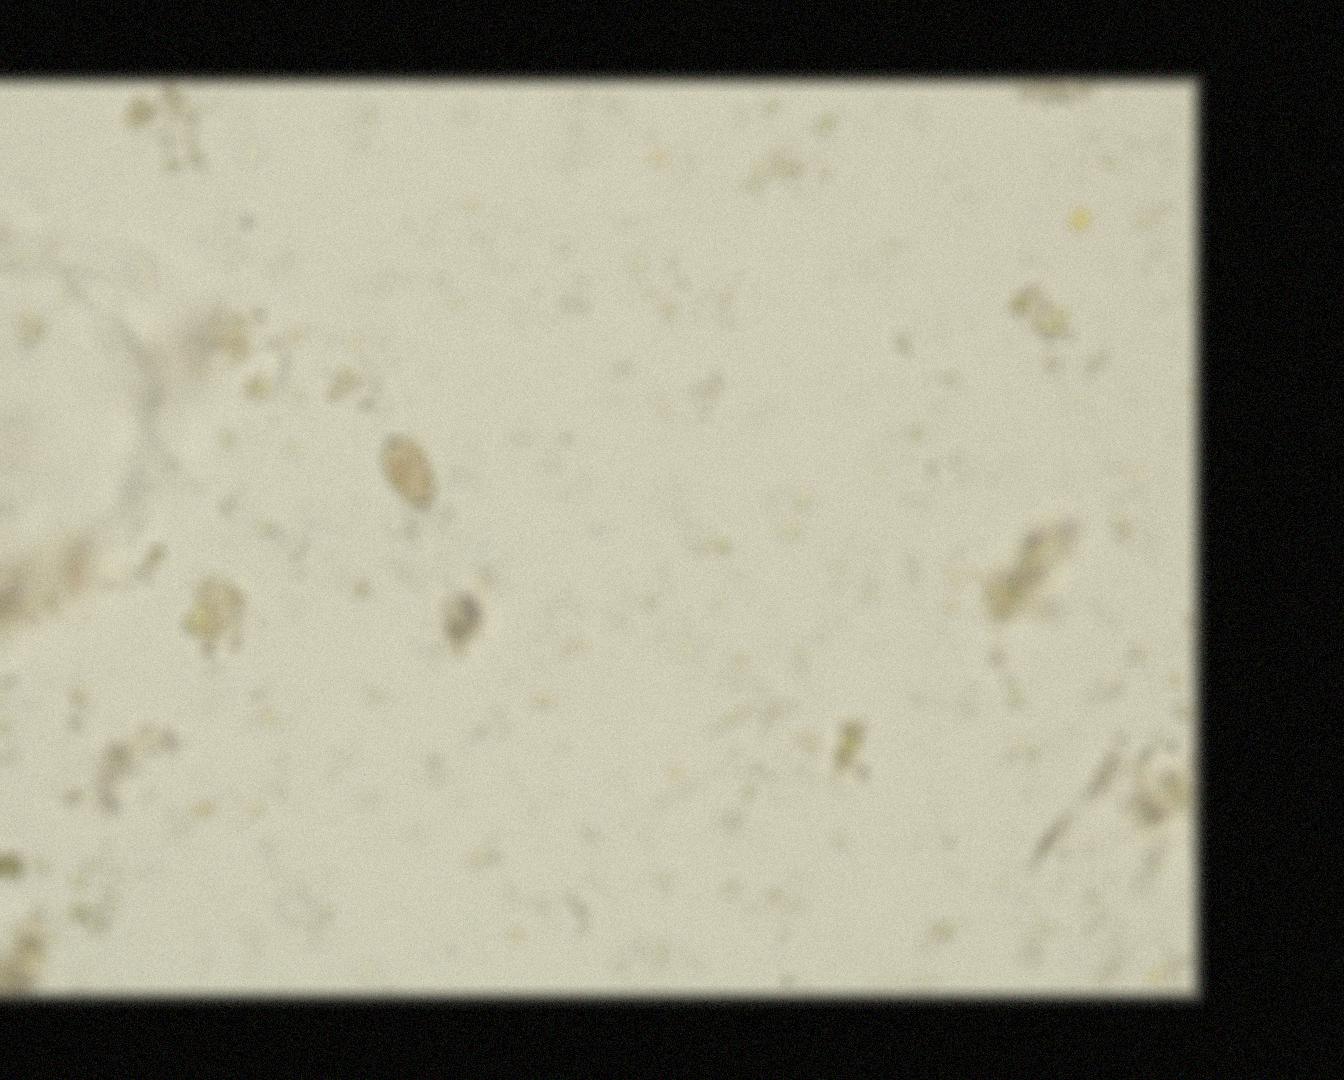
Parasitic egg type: Opisthorchis viverrine